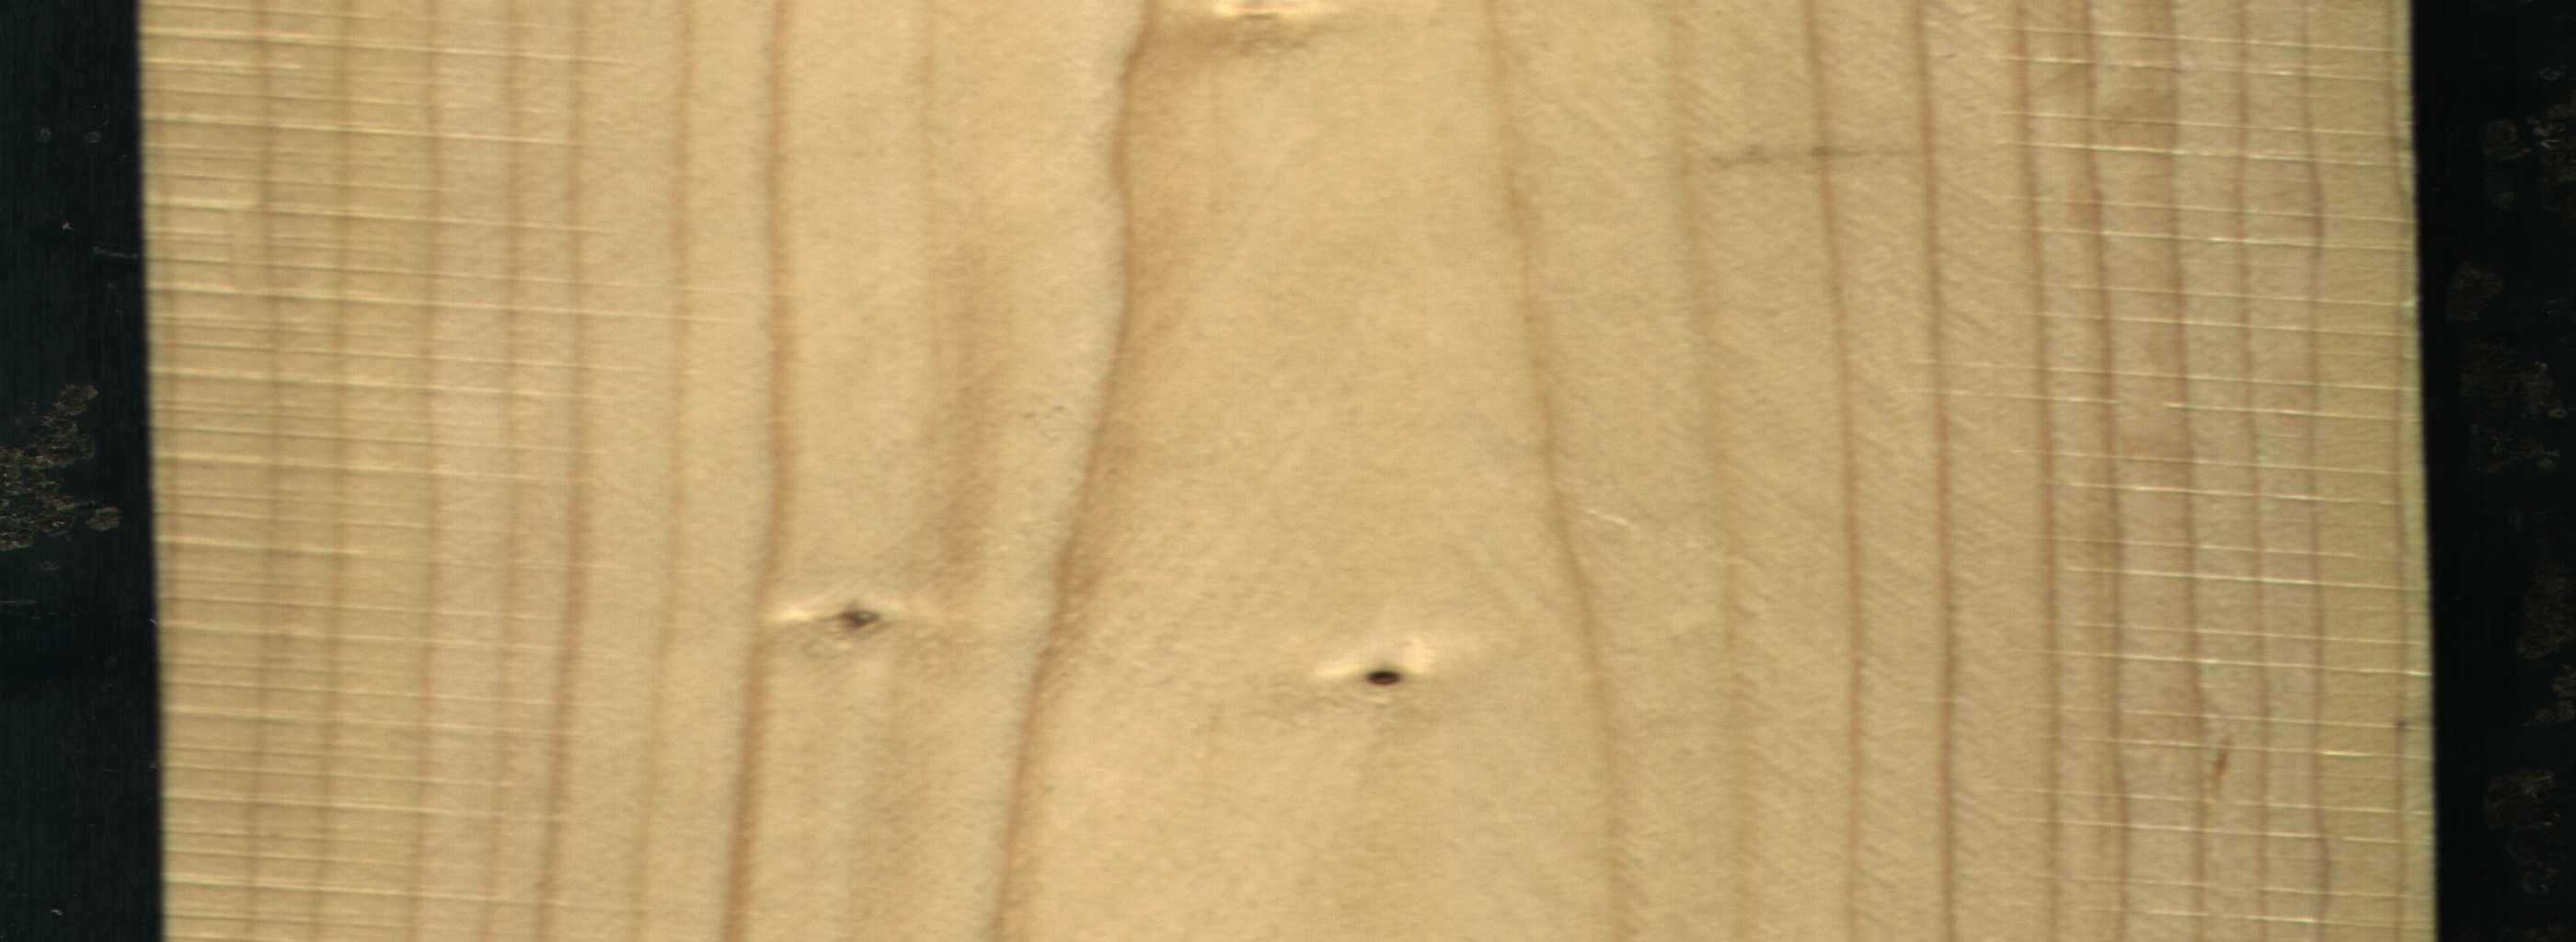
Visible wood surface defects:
Live_Knot
Live_Knot